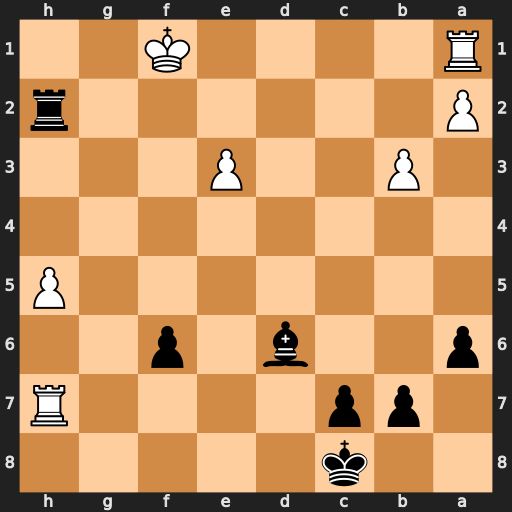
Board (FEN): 2k5/1pp4R/p2b1p2/7P/8/1P2P3/P6r/R4K2
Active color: b
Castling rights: -
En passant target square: -
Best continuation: Rh1+ Kg2 Rxa1